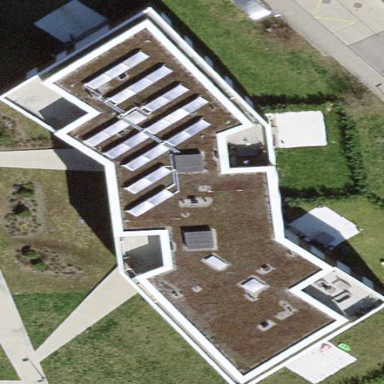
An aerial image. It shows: Apartment building with flat roof.